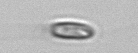
Label: Chrysochromulina